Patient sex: F
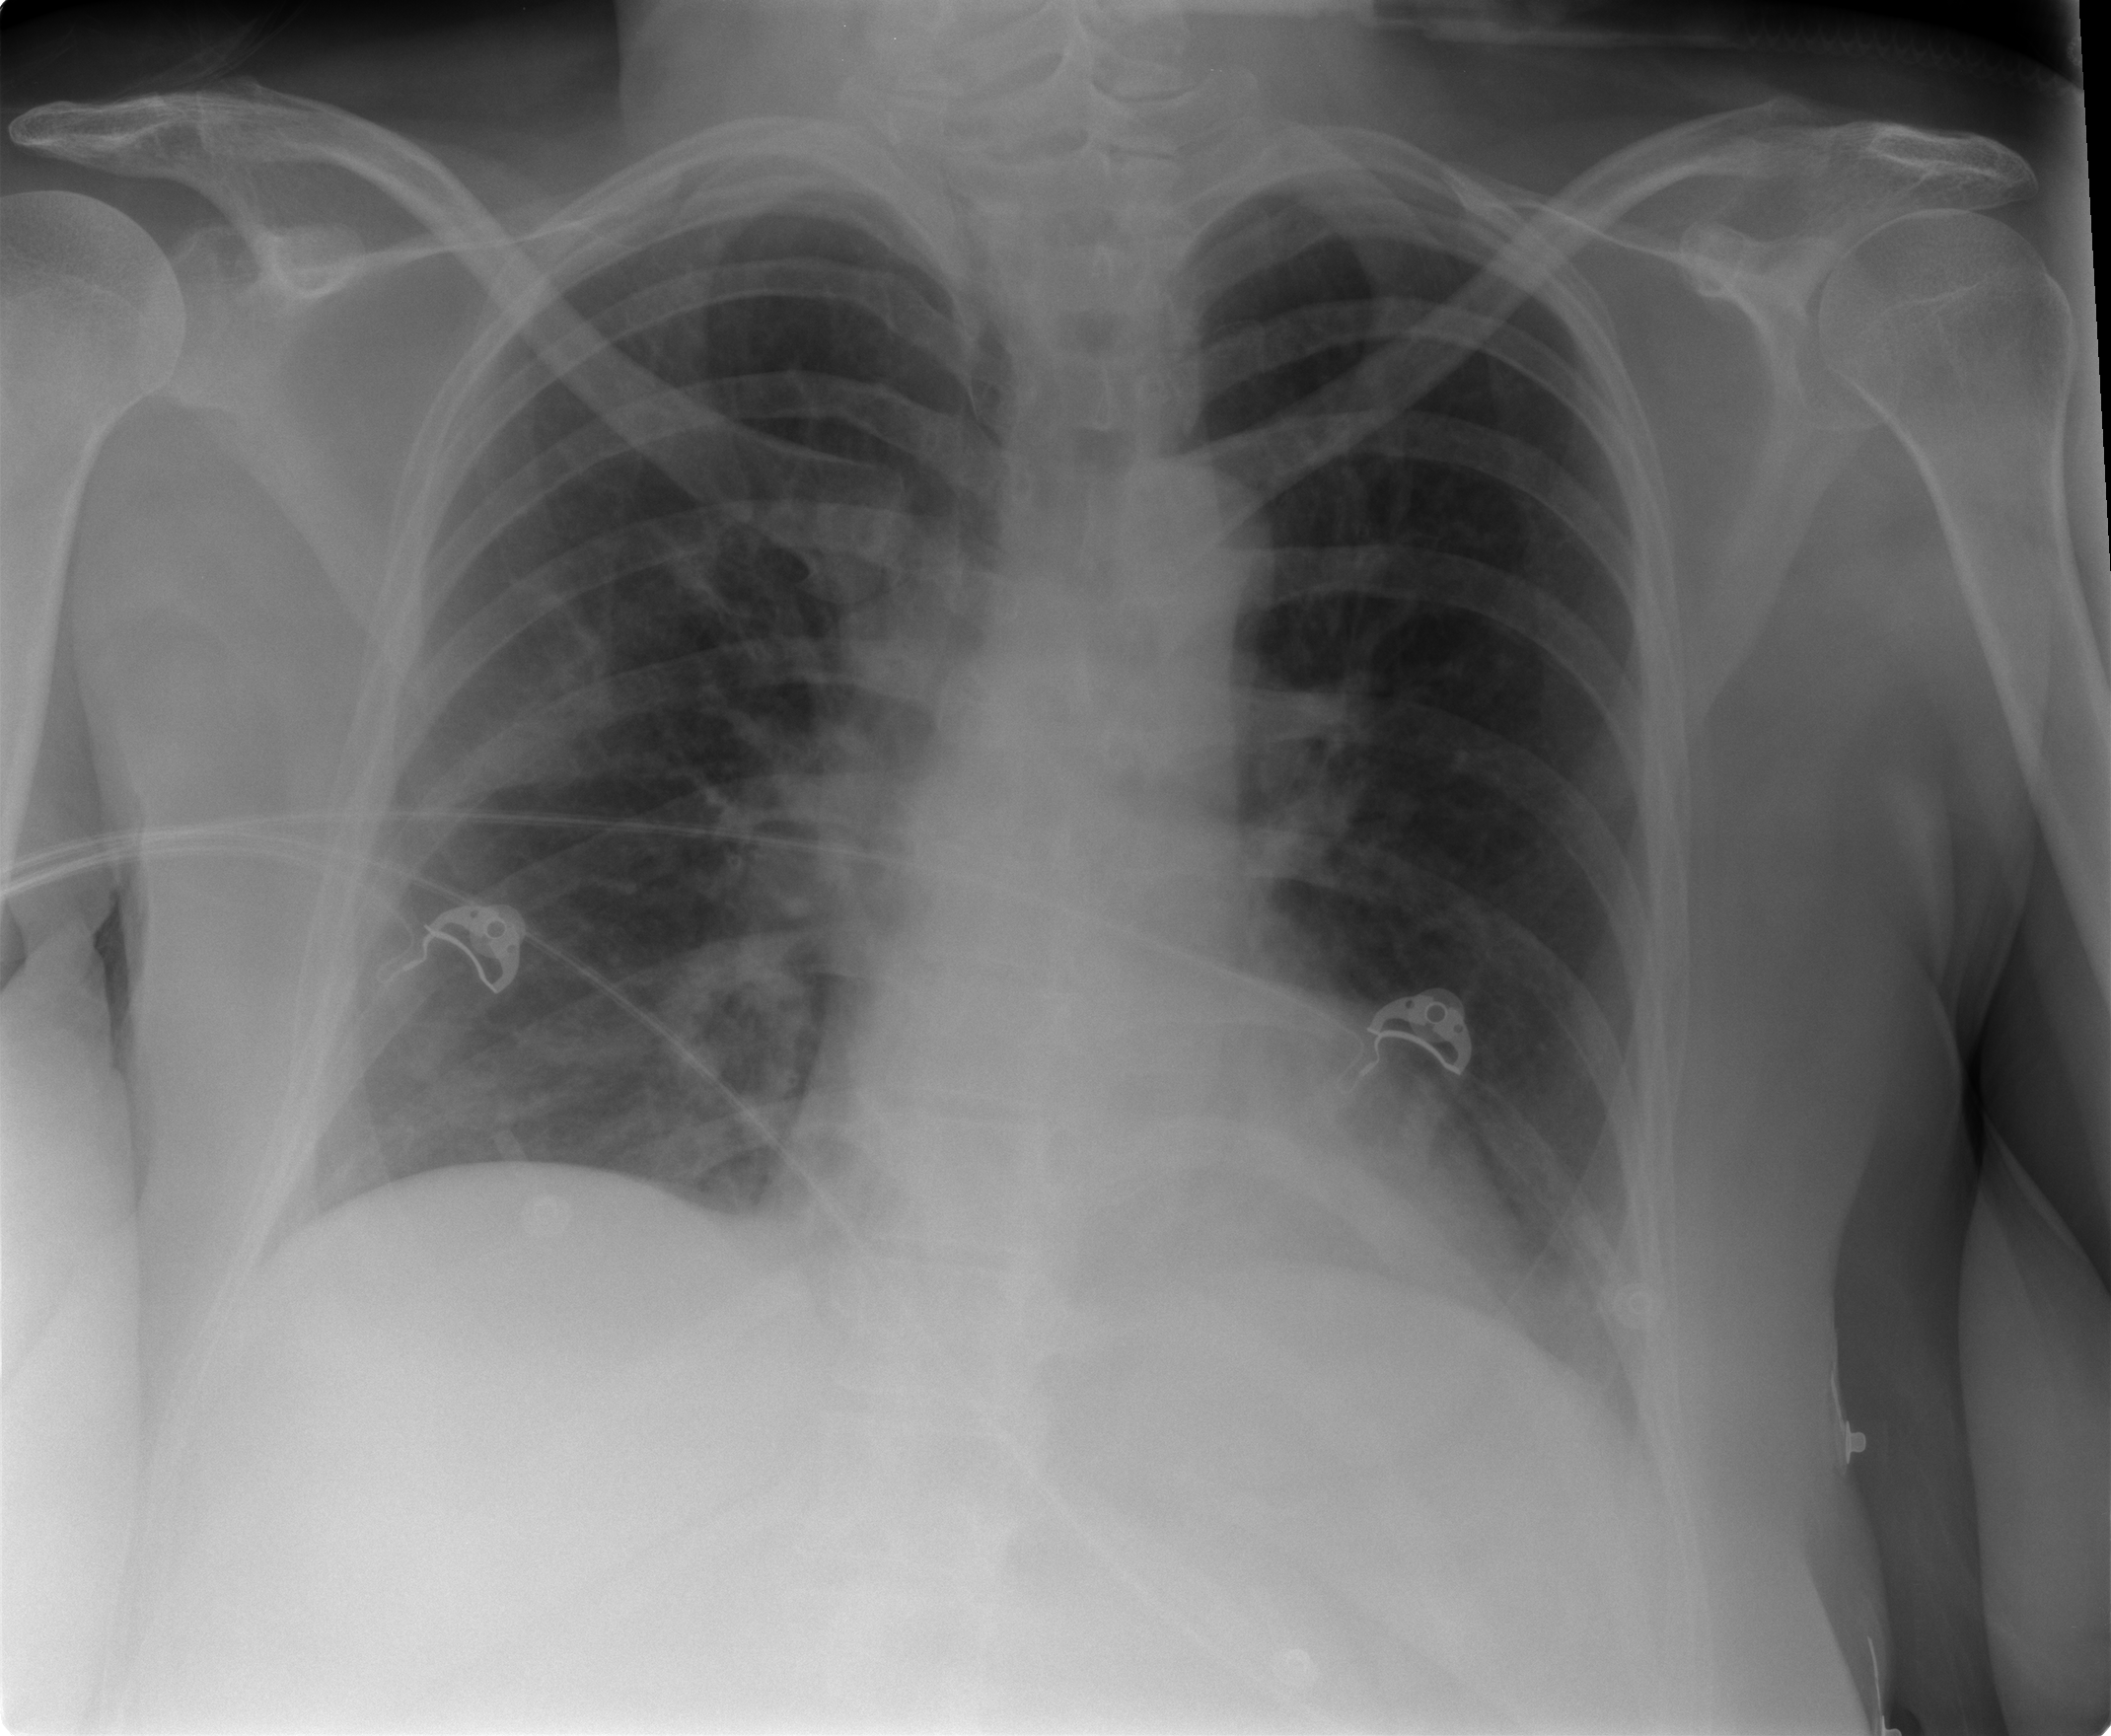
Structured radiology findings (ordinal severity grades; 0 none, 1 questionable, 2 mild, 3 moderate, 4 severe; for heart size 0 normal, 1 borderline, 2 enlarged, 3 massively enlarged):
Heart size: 0
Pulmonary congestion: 0
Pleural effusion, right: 0
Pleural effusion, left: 0
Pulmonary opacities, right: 0
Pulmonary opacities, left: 0
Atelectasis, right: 2
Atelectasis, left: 2